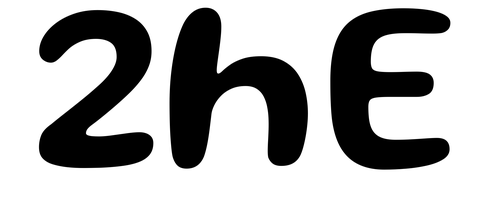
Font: Gluten_Medium